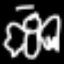
Label: angel